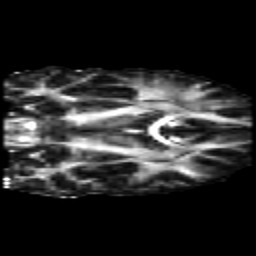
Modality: FA
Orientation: coronal
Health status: healthy
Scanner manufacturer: siemens
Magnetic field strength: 3 T
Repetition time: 7.6 s
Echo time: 0.092 s